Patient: sex M, age 58
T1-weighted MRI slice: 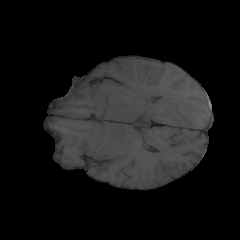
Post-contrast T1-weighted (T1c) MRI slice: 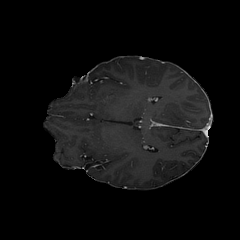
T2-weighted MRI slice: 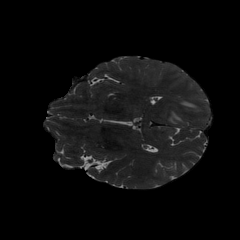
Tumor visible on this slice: yes
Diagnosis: Glioblastoma, IDH-wildtype
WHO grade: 4